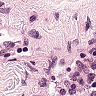
Metastatic tissue present: no